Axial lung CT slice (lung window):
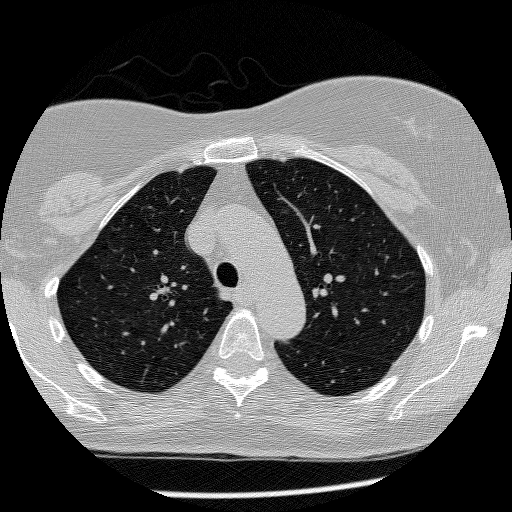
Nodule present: no